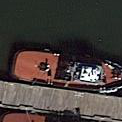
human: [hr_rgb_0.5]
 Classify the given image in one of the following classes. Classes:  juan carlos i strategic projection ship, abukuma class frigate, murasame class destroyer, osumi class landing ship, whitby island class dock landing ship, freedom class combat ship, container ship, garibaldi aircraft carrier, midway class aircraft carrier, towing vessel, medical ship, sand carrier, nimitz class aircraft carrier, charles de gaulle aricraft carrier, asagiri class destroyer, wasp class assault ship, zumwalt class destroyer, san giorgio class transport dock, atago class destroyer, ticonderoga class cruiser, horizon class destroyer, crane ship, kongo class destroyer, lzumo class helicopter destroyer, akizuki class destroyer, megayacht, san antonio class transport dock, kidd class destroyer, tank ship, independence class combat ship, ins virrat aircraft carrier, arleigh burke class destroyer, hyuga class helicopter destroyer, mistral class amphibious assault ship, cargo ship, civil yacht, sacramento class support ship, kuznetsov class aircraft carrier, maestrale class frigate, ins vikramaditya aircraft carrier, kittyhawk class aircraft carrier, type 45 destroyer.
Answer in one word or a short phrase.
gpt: Towing vessel